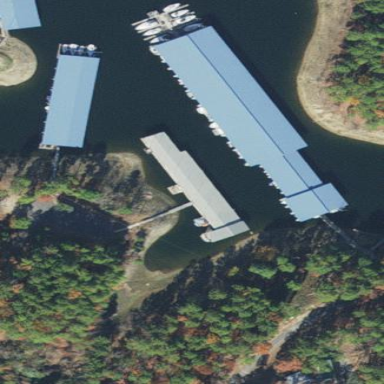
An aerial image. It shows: Building used for boat storage.